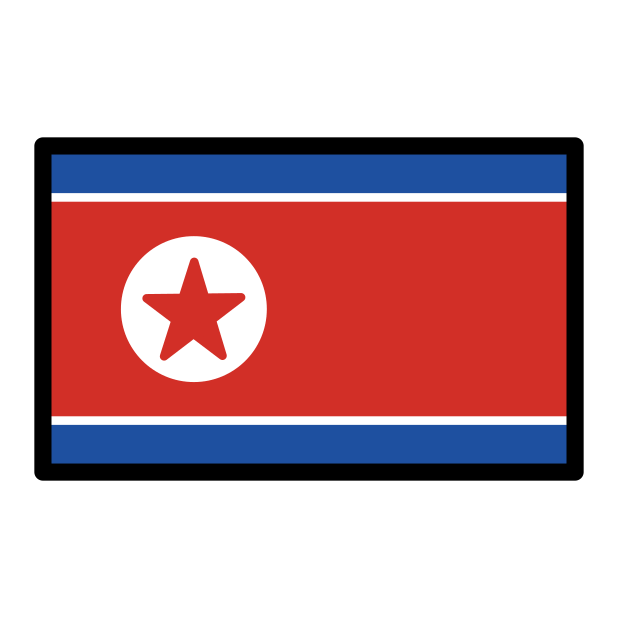
flag: North Korea